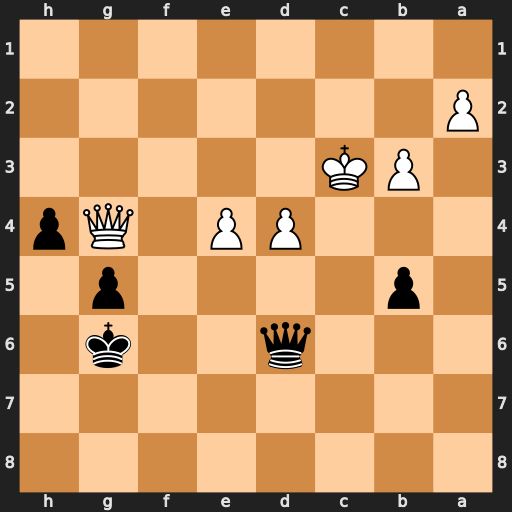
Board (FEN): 8/8/3q2k1/1p4p1/3PP1Qp/1PK5/P7/8
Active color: b
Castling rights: -
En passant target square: -
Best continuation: Qg3+ Qxg3 hxg3